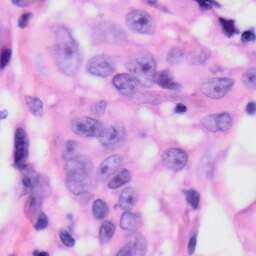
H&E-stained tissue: Skin